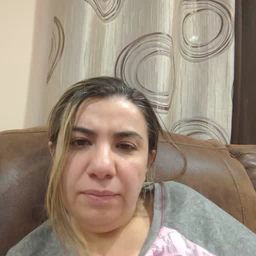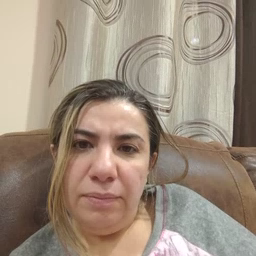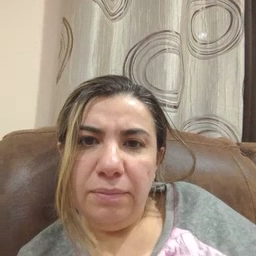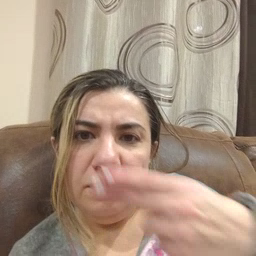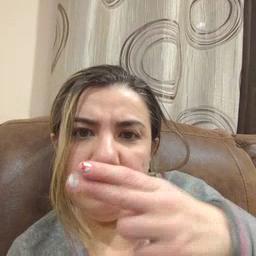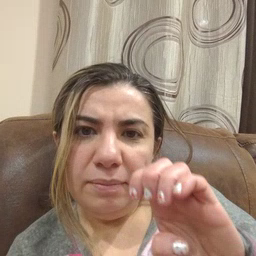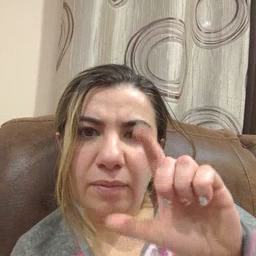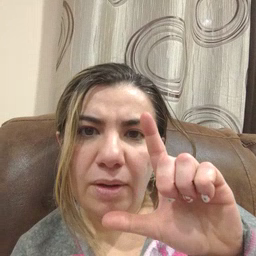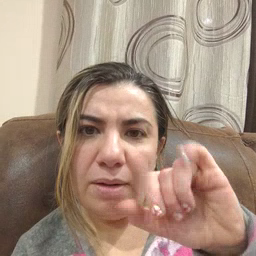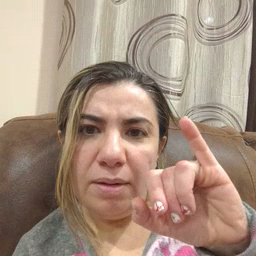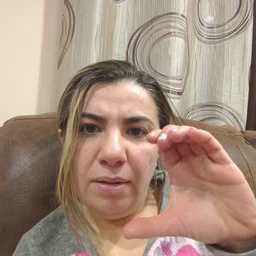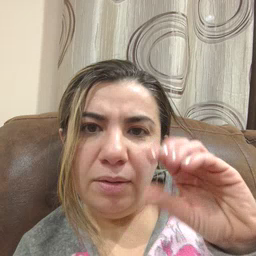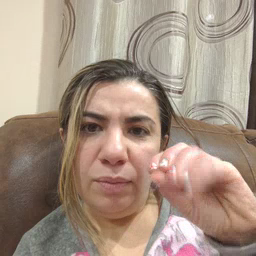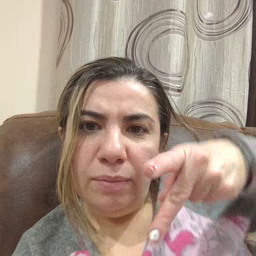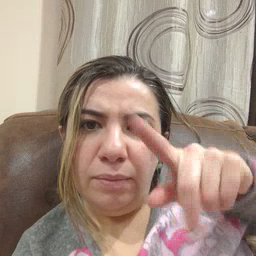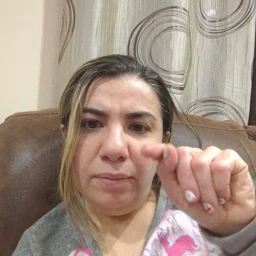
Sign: helicopter